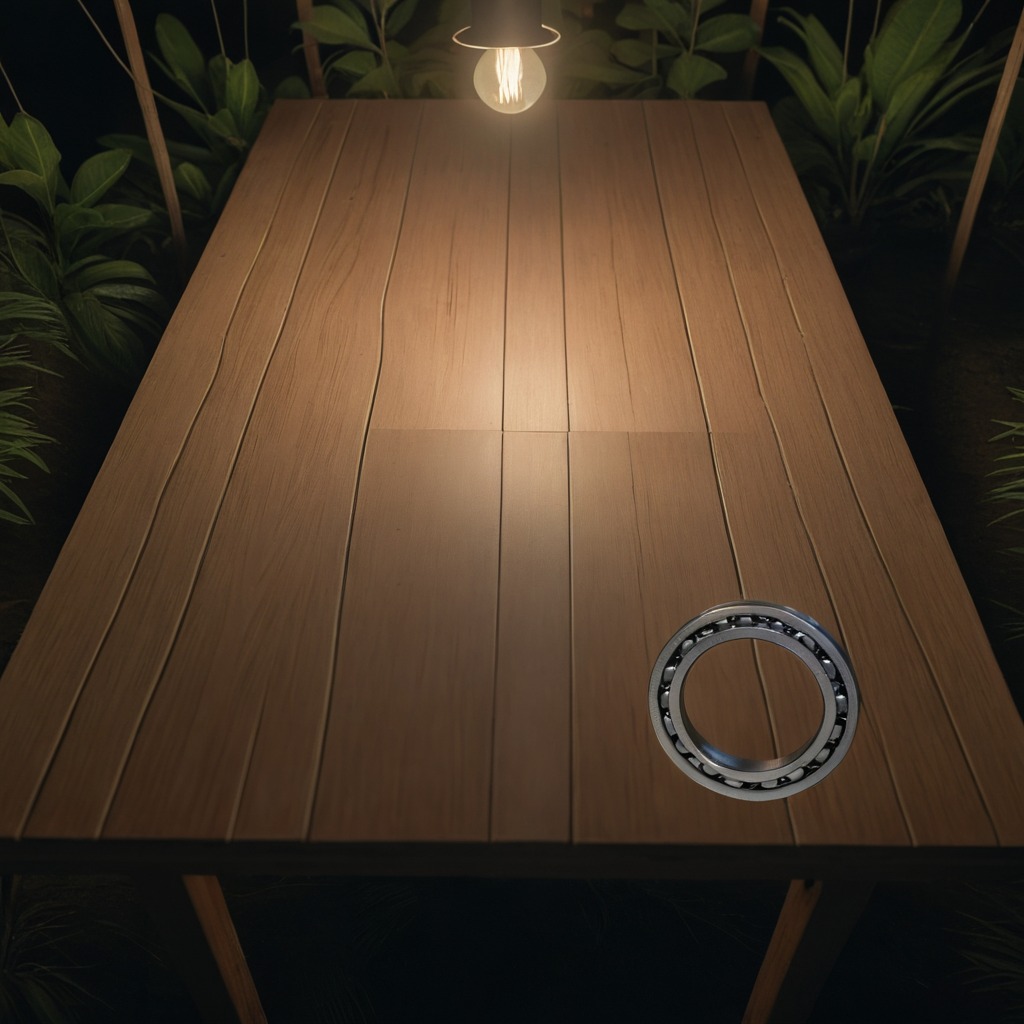
A metal ball bearing lies on the wooden table in a jungle field workshop tent at night.